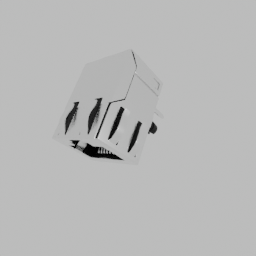
Label: electronics